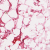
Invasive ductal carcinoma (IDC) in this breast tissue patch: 0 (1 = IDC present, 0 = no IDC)